Field crop: maize
Growth stage: 2
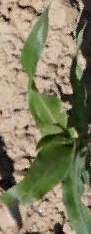
Species: maize